Aerial crown-view tile of a tropical tree (Barro Colorado Island, Panama), acquired 20250818:
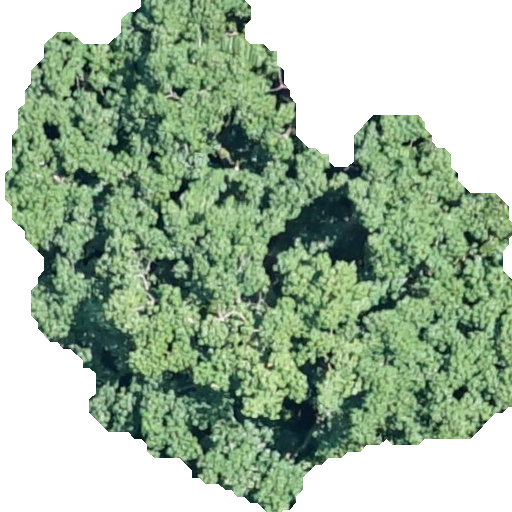
Species: Pseudobombax septenatum
GBIF accepted scientific name: Pseudobombax septenatum
Crown area: 254.483 m²